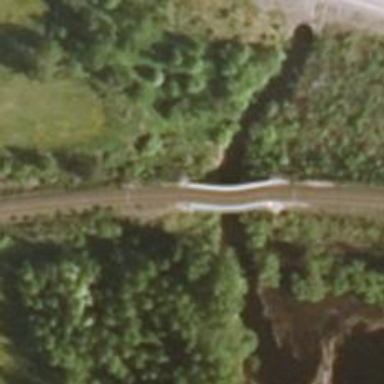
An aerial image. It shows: Bridge used by trains with continuous electrified contact lines.